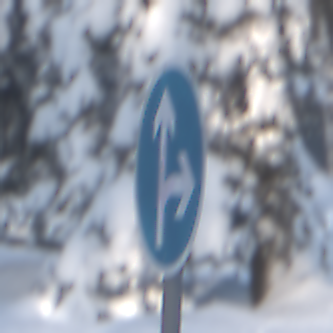
Verkehrszeichen: VorgeschriebeneFahrtrichtungGeradeausOderRechts
Umgebung: Outdoor, Nature
Tageszeit: MorningAfternoon
Wetter: Clear
Licht: Natural
Jahreszeit: Winter
Kontrast: LowContrast